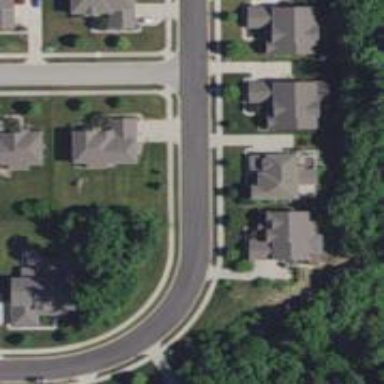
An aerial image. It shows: Residential road with asphalt surface and separate sidewalk.